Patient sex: M
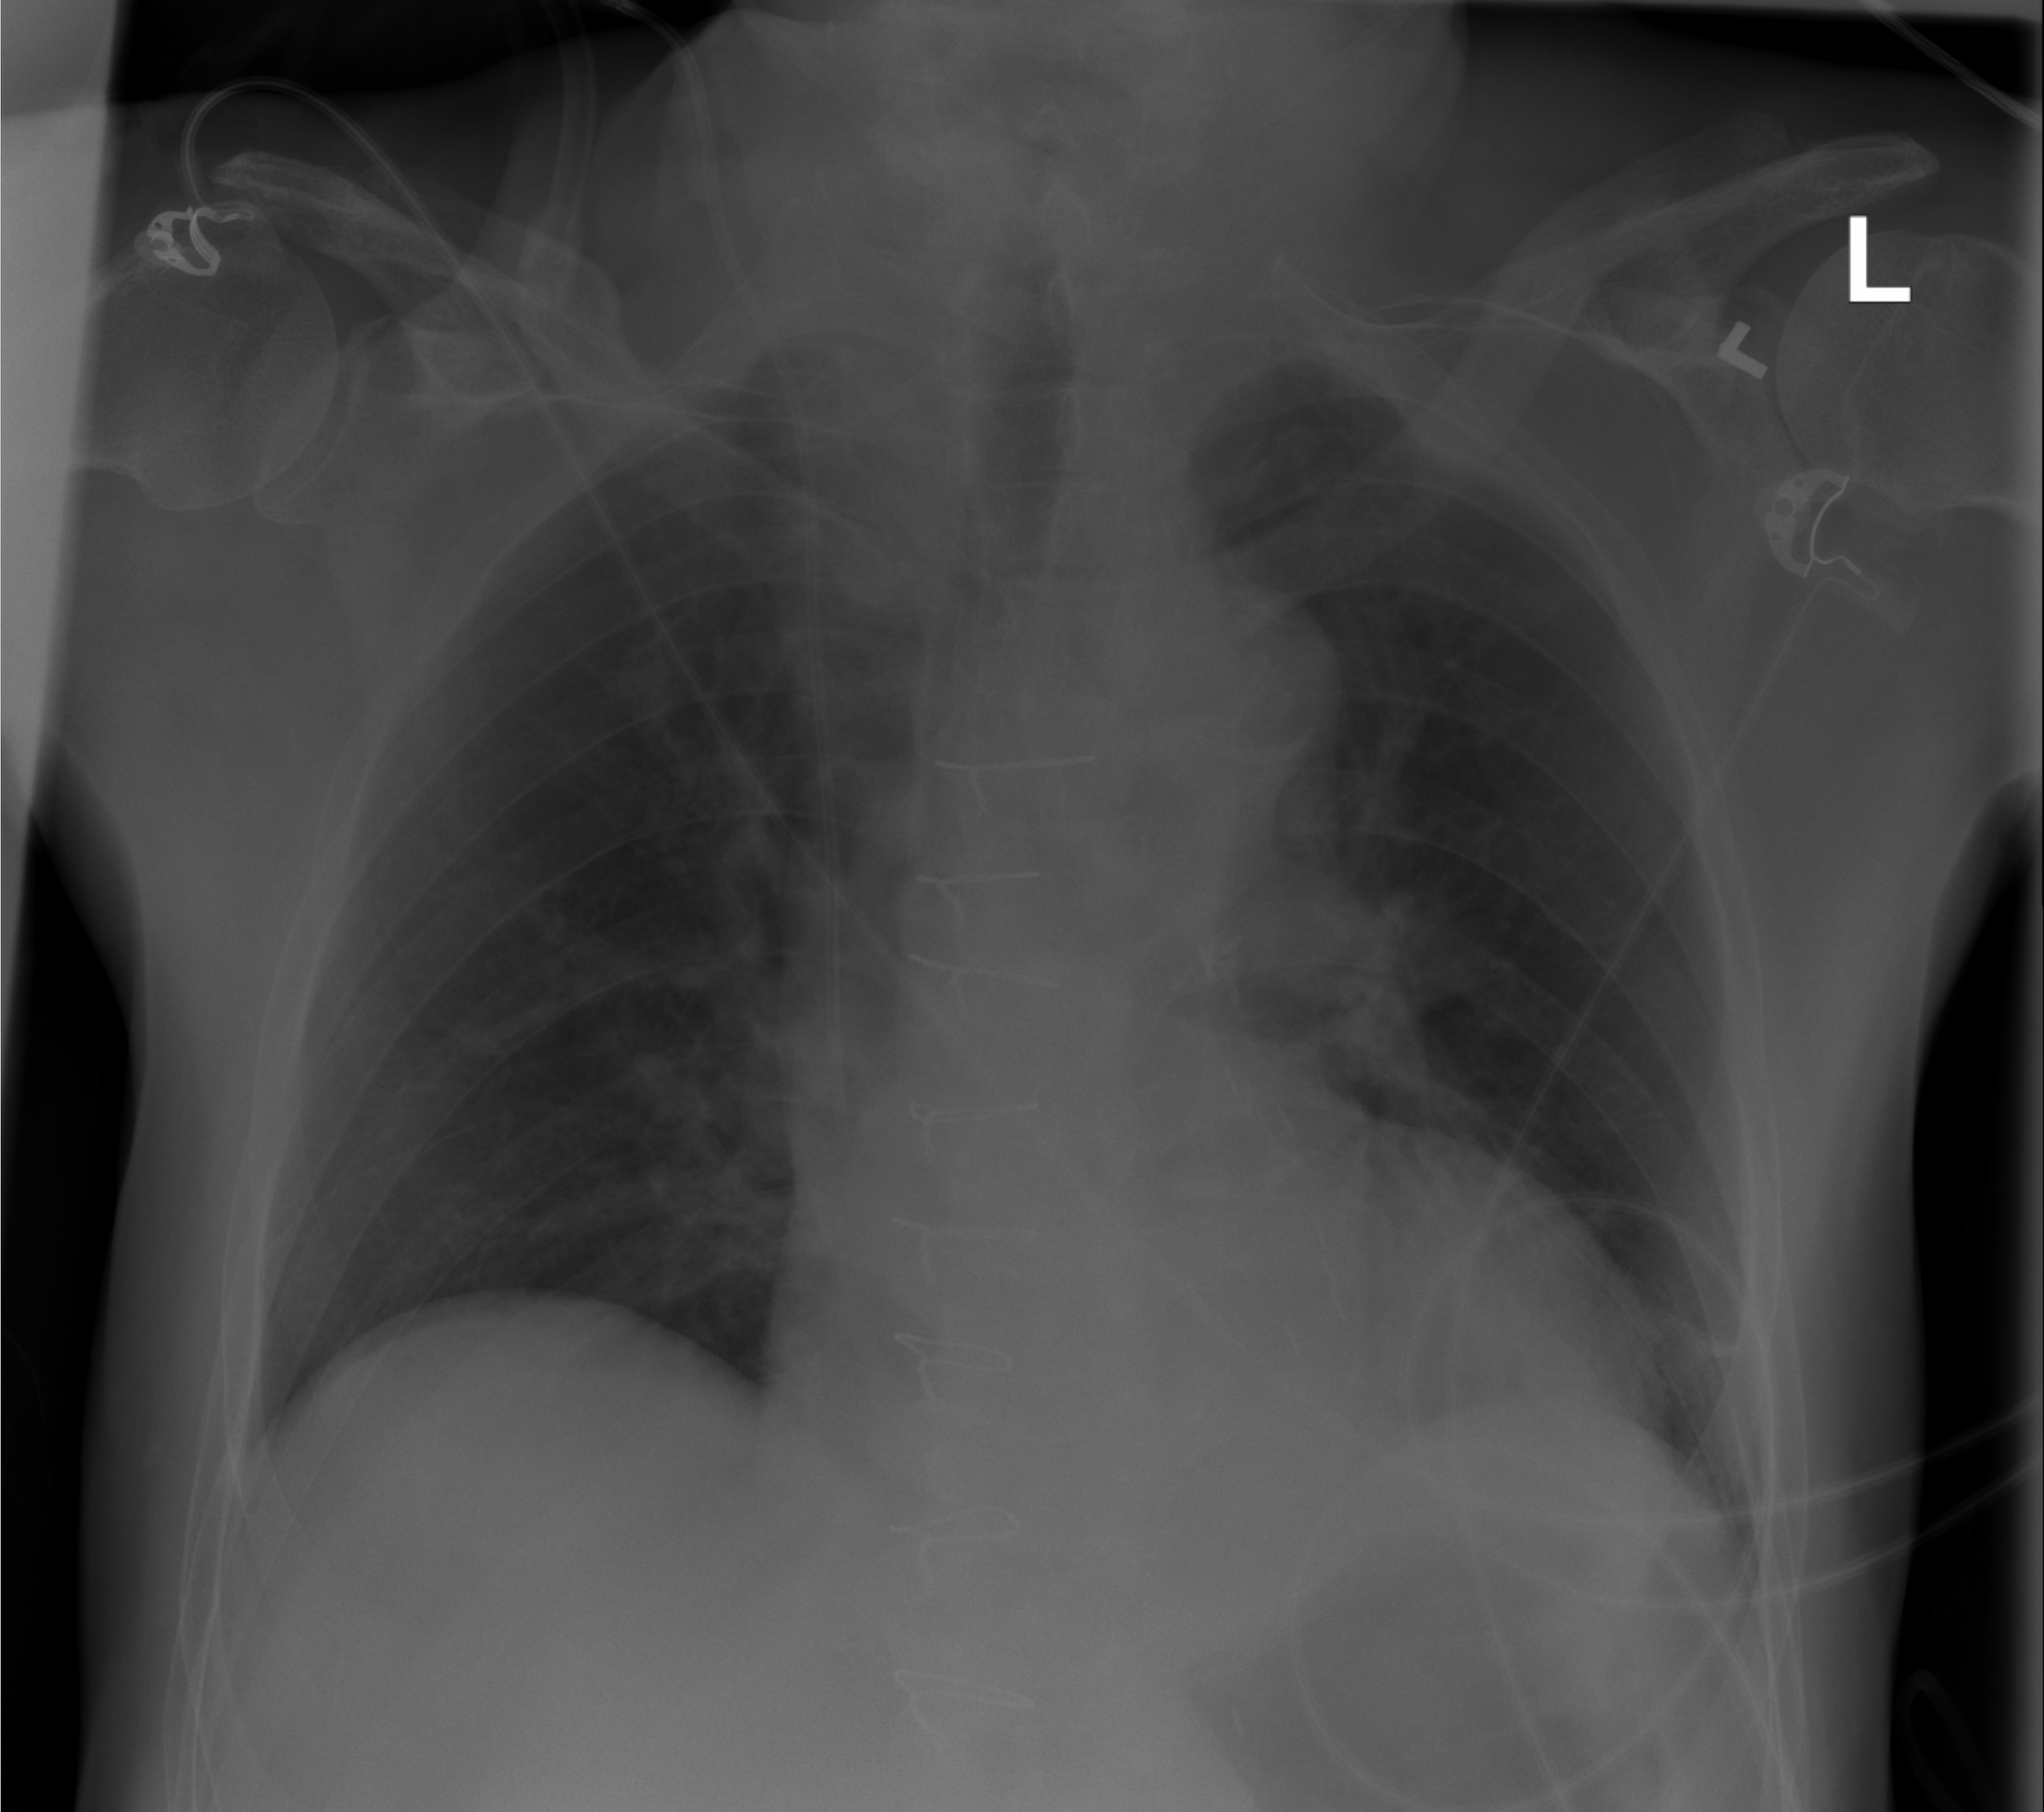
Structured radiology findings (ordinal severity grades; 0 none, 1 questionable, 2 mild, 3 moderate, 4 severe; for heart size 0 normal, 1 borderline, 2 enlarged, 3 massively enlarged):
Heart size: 2
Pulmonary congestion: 2
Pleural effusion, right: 0
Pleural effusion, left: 0
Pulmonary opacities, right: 0
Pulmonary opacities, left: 0
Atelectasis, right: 0
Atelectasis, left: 0